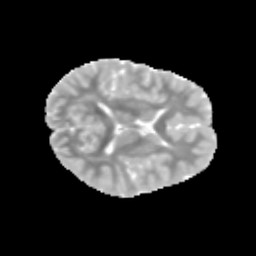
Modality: MD
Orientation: axial
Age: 10
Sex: male
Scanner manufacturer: siemens
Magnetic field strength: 3 T
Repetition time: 3.8 s
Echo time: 0.07 s